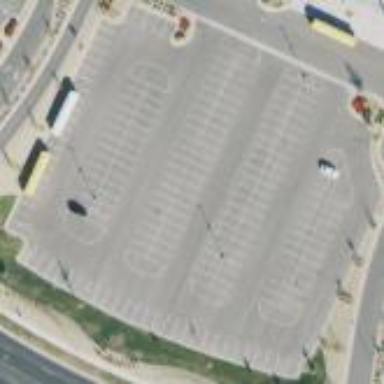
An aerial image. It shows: Parking area with surface.